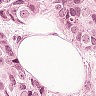
Metastatic tissue present: yes